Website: home-depot
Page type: newsletter-management
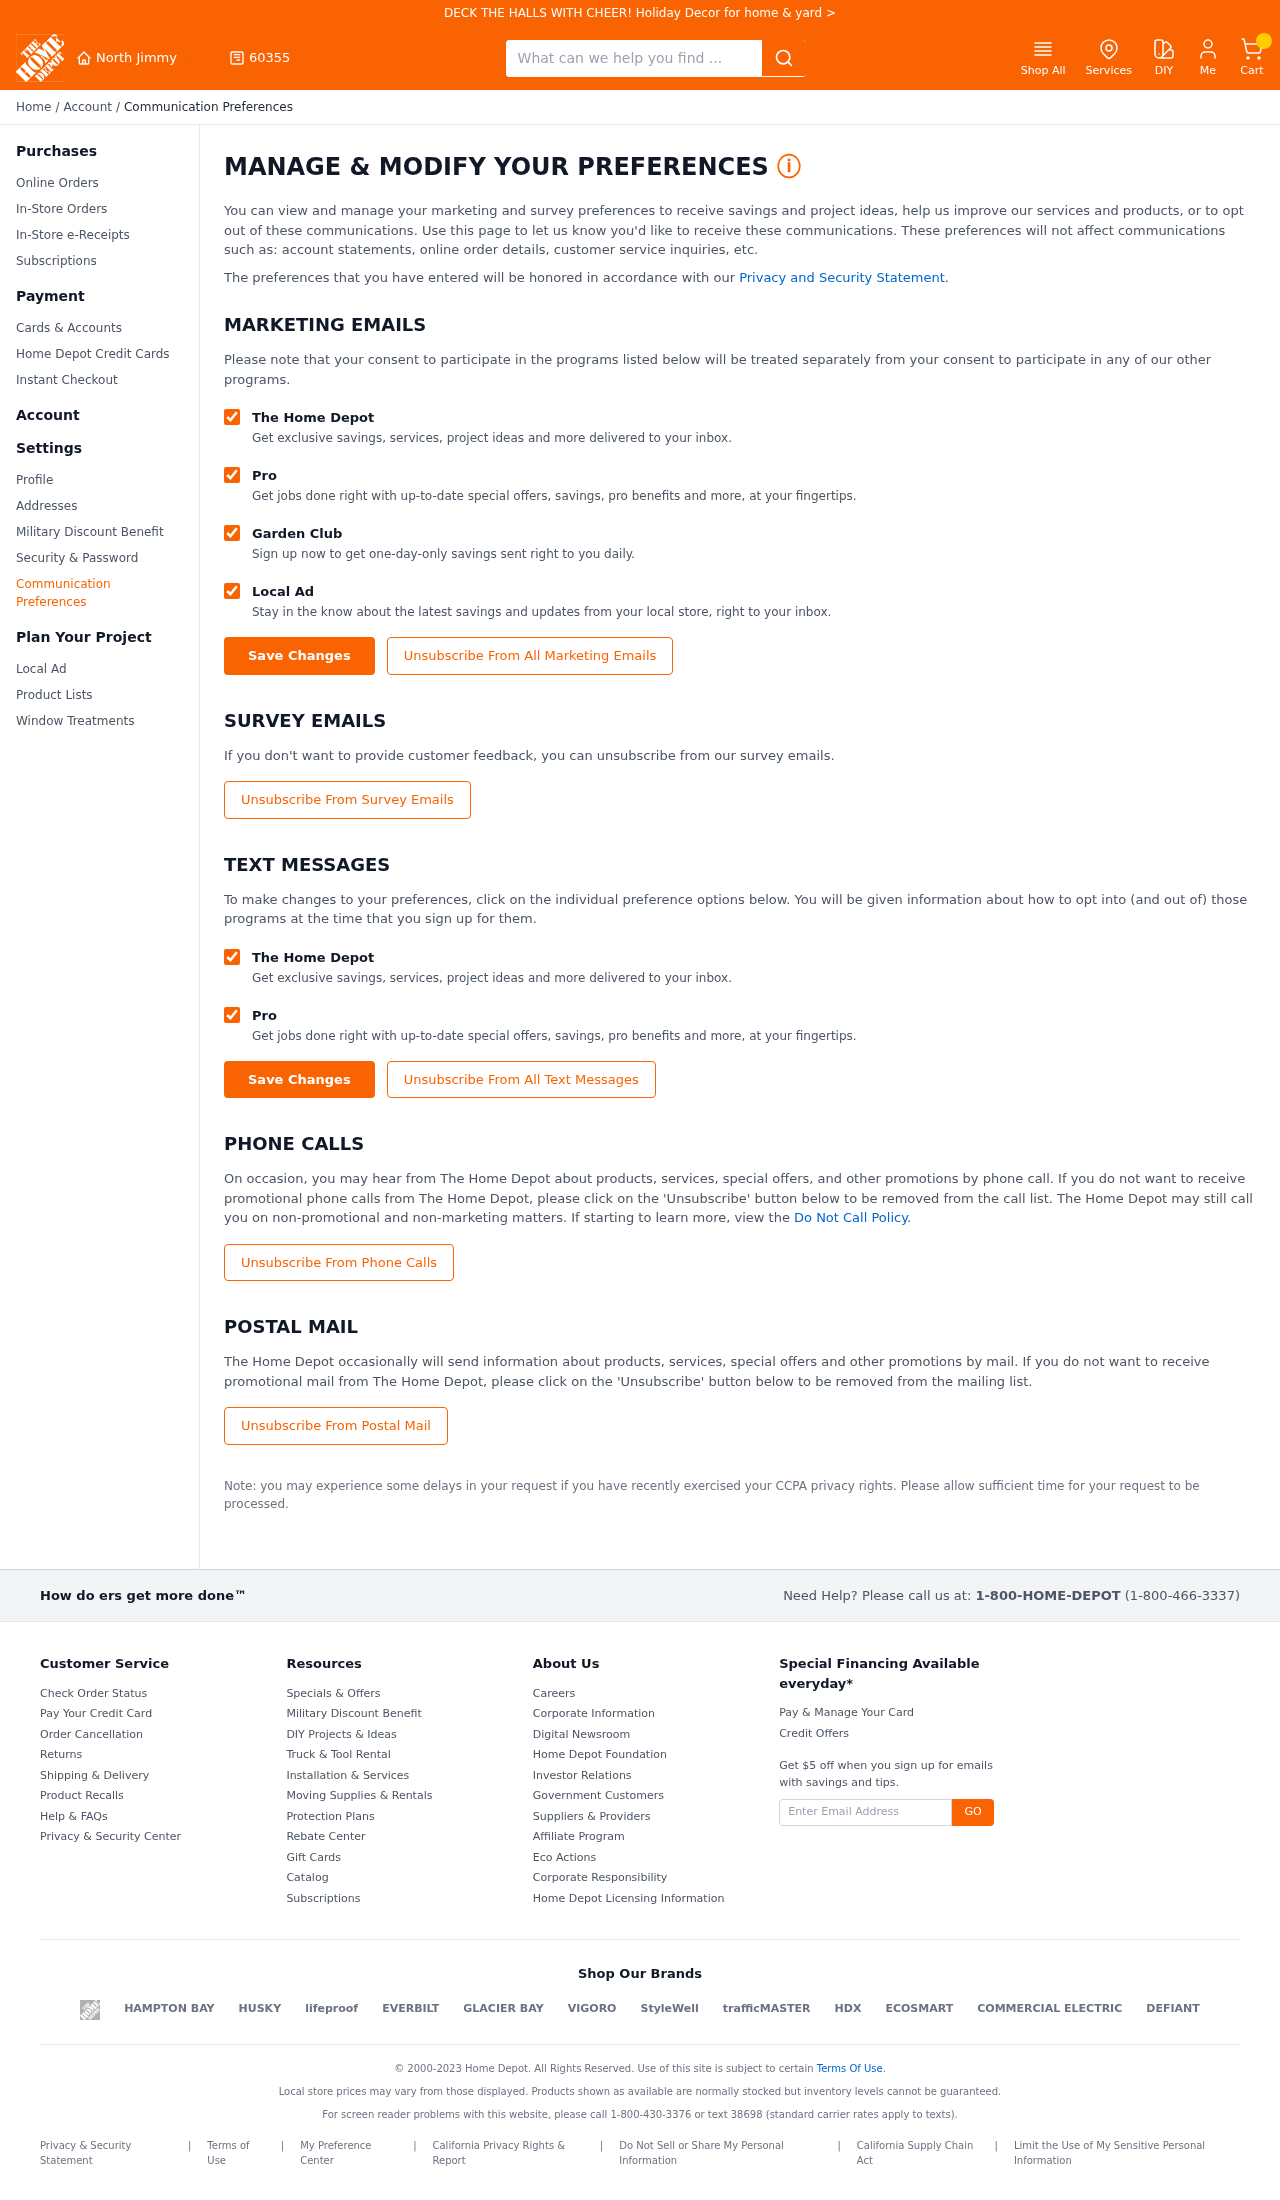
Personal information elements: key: PII_CITY
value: North Jimmy
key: PII_POSTCODE
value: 60355
Search elements: key: HEADER_SEARCH
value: What can we help you find ...